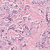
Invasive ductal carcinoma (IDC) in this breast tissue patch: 1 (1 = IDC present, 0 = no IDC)